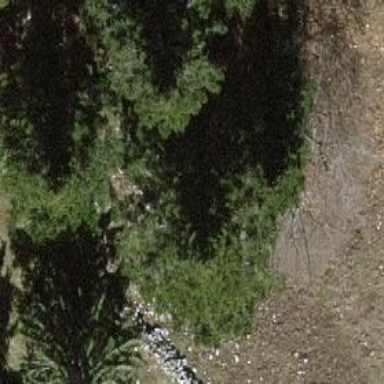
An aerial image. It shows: Single tag "natural: tree."